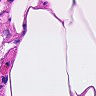
Metastatic tissue present: no